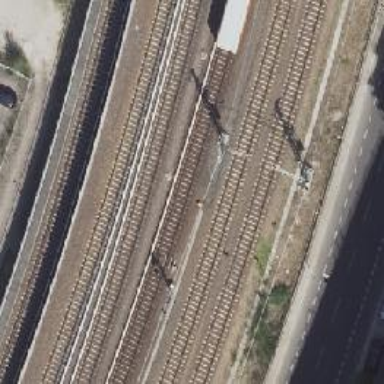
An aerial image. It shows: Railway milestone.